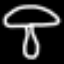
Label: mushroom